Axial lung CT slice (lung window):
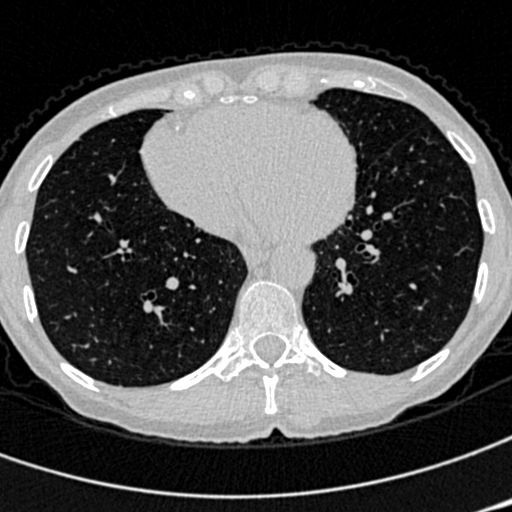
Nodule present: no